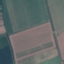
Land use / land cover: AnnualCrop